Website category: auto
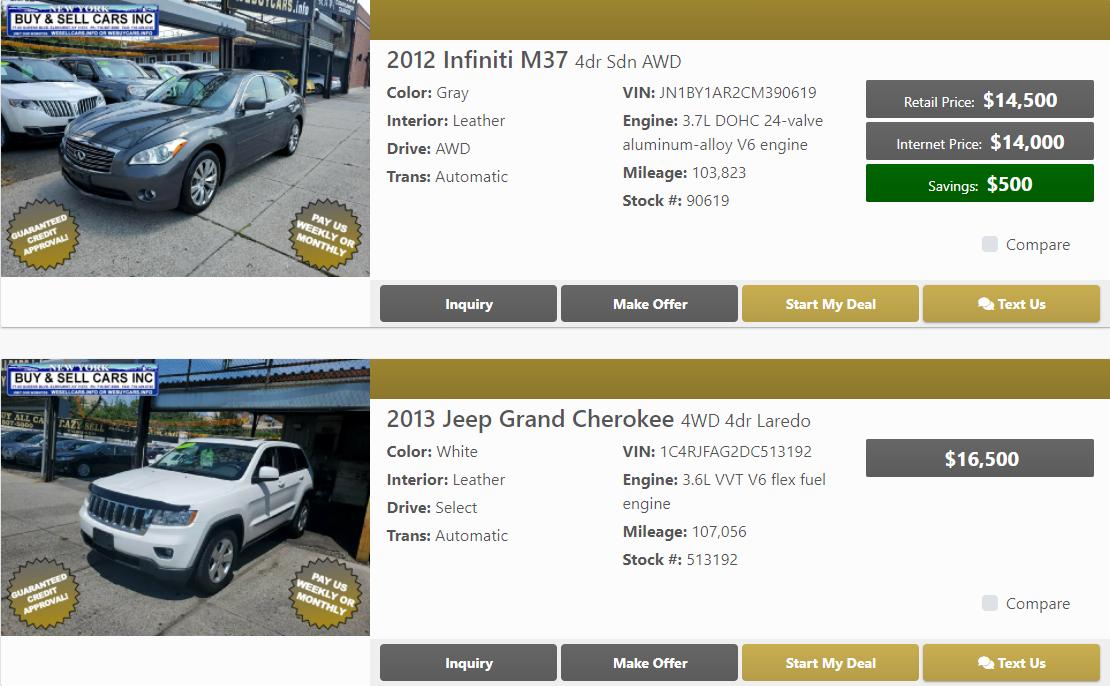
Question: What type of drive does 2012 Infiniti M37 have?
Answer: AWD

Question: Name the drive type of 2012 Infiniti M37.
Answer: AWD

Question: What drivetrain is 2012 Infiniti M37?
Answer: AWD

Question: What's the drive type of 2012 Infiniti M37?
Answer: AWD

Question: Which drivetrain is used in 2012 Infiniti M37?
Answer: AWD

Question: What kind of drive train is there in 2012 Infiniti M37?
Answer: AWD

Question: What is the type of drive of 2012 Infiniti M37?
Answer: AWD

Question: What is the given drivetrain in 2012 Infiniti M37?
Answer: AWD

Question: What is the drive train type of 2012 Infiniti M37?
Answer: AWD

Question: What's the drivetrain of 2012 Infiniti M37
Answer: AWD

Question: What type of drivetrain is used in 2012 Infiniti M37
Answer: AWD

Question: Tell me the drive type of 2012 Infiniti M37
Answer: AWD

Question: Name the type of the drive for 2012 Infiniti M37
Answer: AWD

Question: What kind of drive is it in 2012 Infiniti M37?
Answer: AWD

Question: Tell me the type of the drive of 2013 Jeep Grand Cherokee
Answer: Select

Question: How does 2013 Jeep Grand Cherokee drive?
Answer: Select

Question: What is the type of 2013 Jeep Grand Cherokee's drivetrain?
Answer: Select

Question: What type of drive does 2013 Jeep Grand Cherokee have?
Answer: Select

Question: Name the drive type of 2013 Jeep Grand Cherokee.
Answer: Select

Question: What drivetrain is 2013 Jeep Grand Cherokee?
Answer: Select

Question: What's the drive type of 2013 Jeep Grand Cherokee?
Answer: Select

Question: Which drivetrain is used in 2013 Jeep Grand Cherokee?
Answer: Select

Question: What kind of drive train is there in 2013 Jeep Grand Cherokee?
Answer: Select

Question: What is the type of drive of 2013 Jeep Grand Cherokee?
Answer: Select

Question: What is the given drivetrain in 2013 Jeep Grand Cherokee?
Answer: Select

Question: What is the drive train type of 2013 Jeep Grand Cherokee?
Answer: Select

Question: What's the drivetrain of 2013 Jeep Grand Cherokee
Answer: Select

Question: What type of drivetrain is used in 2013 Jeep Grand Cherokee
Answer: Select

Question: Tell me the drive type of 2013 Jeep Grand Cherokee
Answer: Select

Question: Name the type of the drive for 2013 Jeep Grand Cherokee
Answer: Select

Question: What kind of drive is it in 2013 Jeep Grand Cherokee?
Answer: Select

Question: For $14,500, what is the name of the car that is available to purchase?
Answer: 2012 Infiniti M37

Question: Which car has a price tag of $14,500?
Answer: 2012 Infiniti M37

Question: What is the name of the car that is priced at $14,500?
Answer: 2012 Infiniti M37

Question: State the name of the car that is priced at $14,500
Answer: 2012 Infiniti M37

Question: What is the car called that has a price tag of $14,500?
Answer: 2012 Infiniti M37

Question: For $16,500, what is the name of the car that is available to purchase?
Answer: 2013 Jeep Grand Cherokee

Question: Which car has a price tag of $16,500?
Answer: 2013 Jeep Grand Cherokee

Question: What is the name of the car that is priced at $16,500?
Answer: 2013 Jeep Grand Cherokee

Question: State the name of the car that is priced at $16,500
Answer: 2013 Jeep Grand Cherokee

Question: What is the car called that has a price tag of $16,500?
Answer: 2013 Jeep Grand Cherokee

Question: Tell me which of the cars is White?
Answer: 2013 Jeep Grand Cherokee

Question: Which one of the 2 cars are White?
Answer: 2013 Jeep Grand Cherokee

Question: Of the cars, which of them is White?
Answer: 2013 Jeep Grand Cherokee

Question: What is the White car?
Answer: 2013 Jeep Grand Cherokee

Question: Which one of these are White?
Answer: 2013 Jeep Grand Cherokee

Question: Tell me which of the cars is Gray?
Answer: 2012 Infiniti M37

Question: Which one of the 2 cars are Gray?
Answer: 2012 Infiniti M37

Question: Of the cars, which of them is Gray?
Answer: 2012 Infiniti M37

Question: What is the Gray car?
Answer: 2012 Infiniti M37

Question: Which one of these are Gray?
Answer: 2012 Infiniti M37

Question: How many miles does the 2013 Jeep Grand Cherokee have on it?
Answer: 107,056

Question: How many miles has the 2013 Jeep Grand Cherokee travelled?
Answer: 107,056

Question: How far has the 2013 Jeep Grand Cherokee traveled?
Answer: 107,056

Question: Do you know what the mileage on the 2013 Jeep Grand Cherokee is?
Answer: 107,056

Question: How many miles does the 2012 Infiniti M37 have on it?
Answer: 103,823

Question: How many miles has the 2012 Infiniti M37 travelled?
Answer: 103,823

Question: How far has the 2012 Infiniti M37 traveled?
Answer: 103,823

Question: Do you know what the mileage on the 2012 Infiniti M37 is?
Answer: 103,823